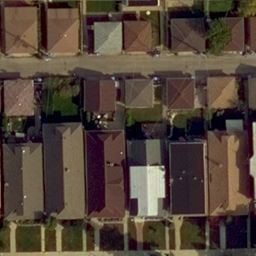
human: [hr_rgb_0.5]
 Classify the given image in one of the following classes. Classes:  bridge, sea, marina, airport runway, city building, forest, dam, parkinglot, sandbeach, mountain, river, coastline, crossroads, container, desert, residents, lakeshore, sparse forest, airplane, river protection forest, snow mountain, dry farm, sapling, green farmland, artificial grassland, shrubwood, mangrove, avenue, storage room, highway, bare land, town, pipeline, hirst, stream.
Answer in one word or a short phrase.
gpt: residents